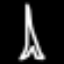
Label: The Eiffel Tower